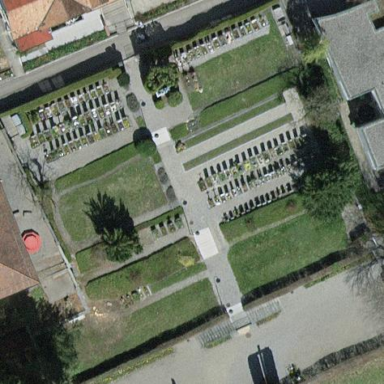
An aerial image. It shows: Graveyard.